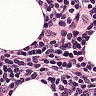
Metastatic tissue present: no